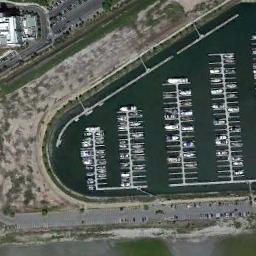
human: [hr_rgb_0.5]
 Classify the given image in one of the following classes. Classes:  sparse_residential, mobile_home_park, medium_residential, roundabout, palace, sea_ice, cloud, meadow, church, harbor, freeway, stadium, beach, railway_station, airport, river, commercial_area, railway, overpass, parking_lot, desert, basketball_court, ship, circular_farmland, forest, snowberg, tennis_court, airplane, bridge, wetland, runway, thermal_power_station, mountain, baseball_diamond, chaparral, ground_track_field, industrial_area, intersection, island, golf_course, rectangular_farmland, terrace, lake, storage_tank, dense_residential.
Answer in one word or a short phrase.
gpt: harbor